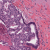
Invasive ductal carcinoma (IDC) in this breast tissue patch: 0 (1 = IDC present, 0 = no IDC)